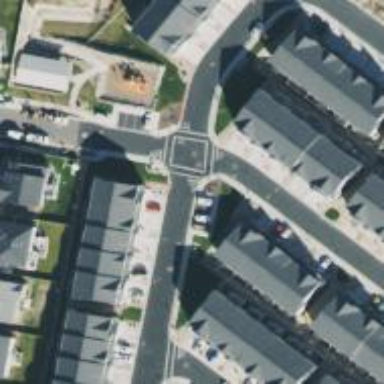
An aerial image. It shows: Residential road.